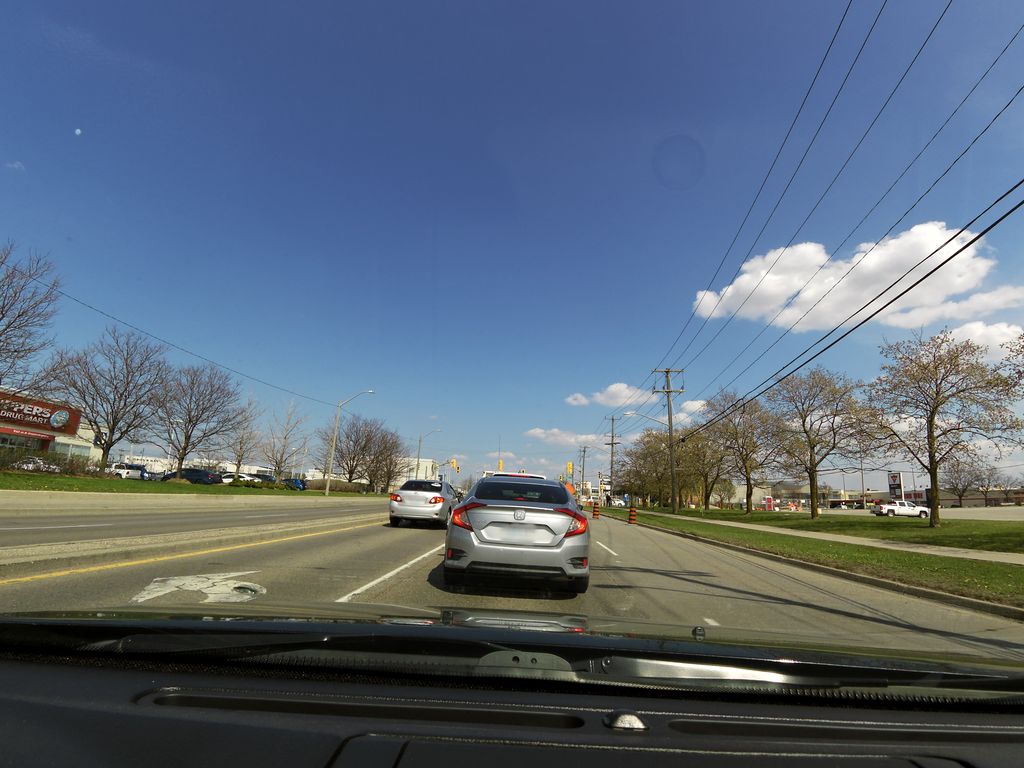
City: kitchener-waterloo